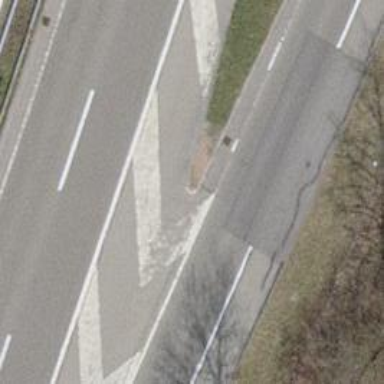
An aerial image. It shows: Asphalt motorway link.